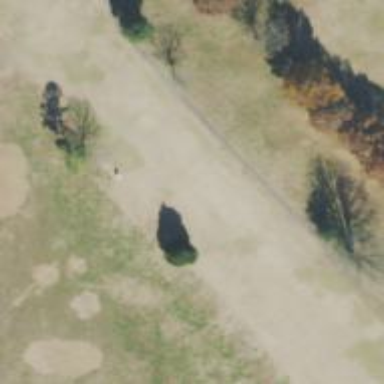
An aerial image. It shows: Scenic golf fairway.